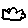
Label: cloud